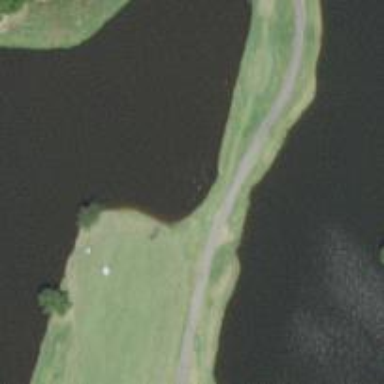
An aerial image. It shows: Path bridge on golf course.